Question: Is it possible to sort the headers of a QTableView?

I'd like to sort the horizontal and vertical headers. QTableView only offers functionality to sort a column's contents.
Is there a way to sort the view or do I have to sort the underlying datastructures?
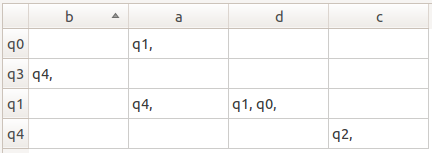
Answer: Afaik there is no pre-implemented way to do that.
One way would be to subclass QSortFilterProxyModel, sort the rows by whatever you use in order to fill the vertical header and then manually sort the columns using <URL>.